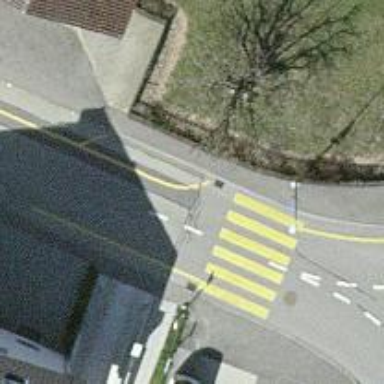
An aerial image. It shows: Marked road crossing.